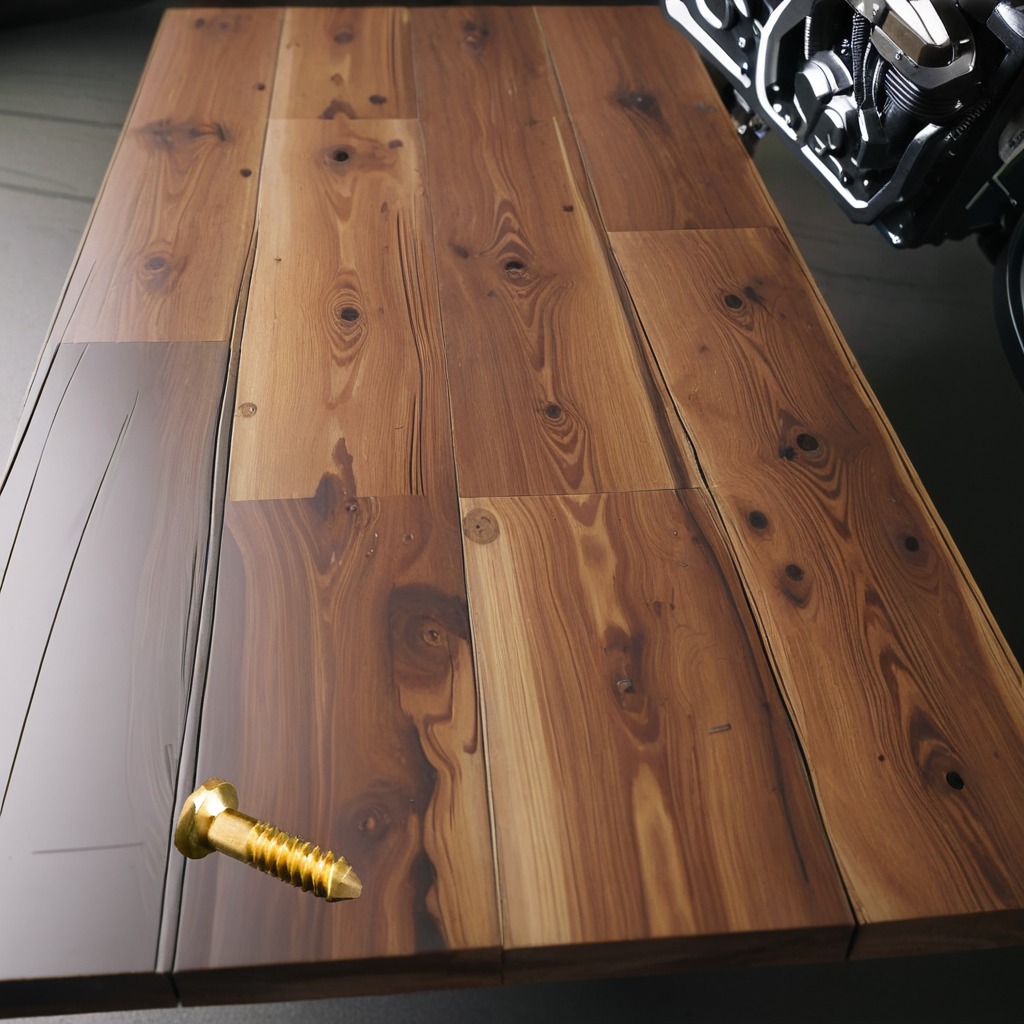
A metal screw lying on the wooden table in a vintage motorcycle garage